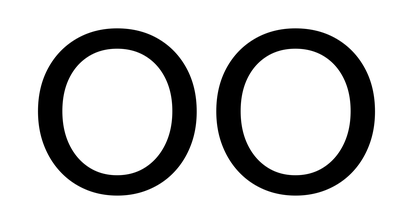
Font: InstrumentSans_Medium